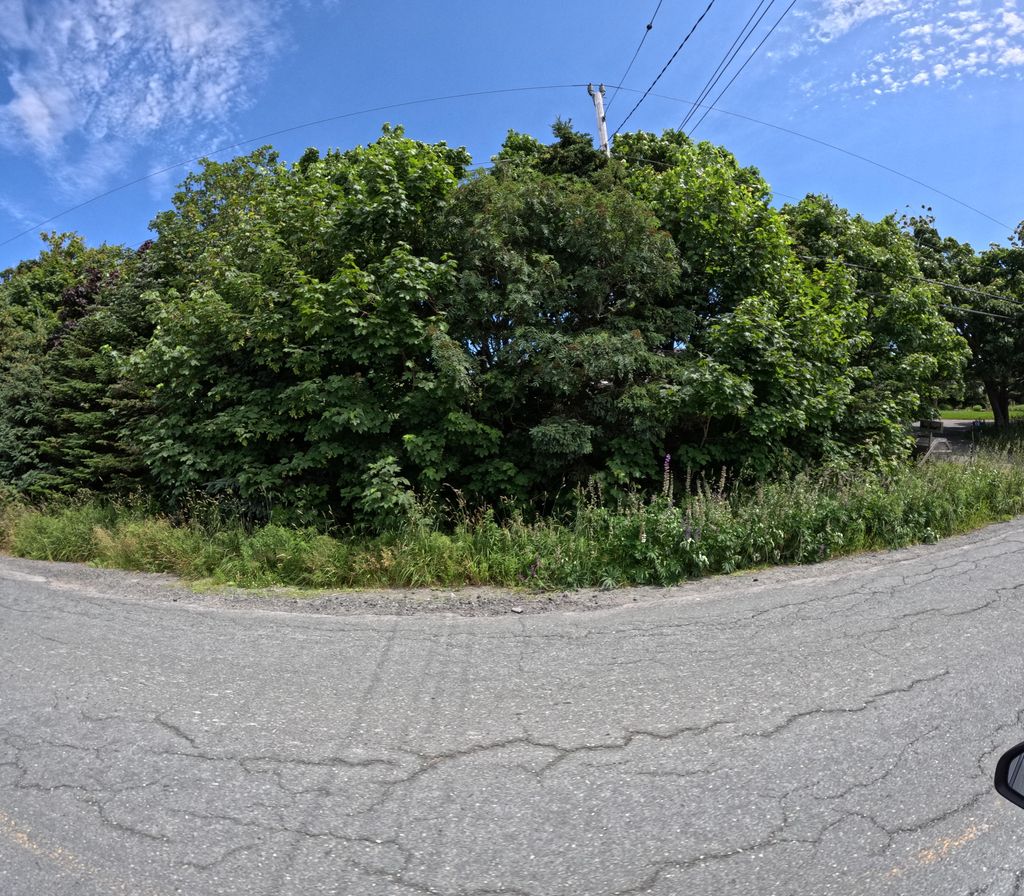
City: st_johns